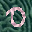
Label: 0